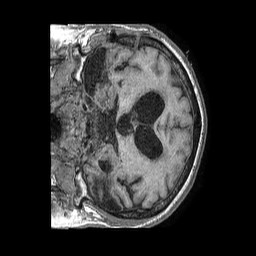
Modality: T1w
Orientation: coronal
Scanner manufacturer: philips
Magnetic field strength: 1.5 T
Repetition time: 0.007532 s
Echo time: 0.003418 s